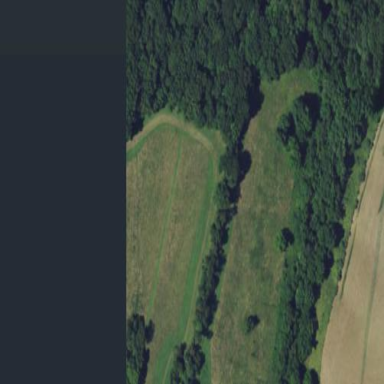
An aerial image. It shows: Beautiful woodland area.